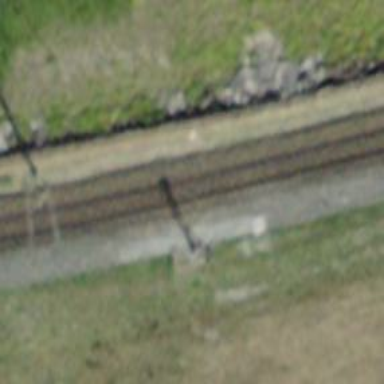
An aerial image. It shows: Railway signal.